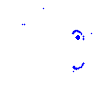
Particle: electron